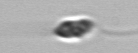
Label: flagellate